Question: First let me state the idea:
I want to check the distance of a user to a specified route. The route consists of multiple Location Points (In the picture, point a, b, c, d). Two adjacent points describe a vector (the blue lines ab, bc, cd in the picture)

Now to the application (android in particular, but that is not part of this question)
The users location is tracked while he is traveling along the route. With every new location I want to check, if the user is still on the route (or within a distance X).
I drew 3 possible locations along the route:
- location 1 is no problem. I drop the perpendicular from point 1 to the vector ab. That gives me a location point on this vector and I can calculate the distance between the two points (with android: 'Location.distanceTo()')- location 2 as I am dealing with vectors, they have no beginning and no end. The black line is the projection of vector ab. Calculating the nearest distance would give me a close distance to vector ab, but a far one from vector bc. Indeed I would need to calculate the distance to bc because that is how the route is proceeding. But how do I know in my algorithm which vector I need to choose to calculate the distance to?- location 3 gives me th possibility to calculate with vector ab or bc. Both are nearly equally close. How to know which one to choose?
I have an array with location points:
'''
{[lat1, lon1], [lat2, lon2],[...]}
'''
My application is tracking the users location. I now want to compare the new location to this track in the array.
Does someone know an algorithm which is covering the problem, or could someone help me with the algorithm? (Pseudocode is sufficient)
//edit: I just read about the Quadtree algorithm. Maybe that is an option in addition to the implementation of Soonts.
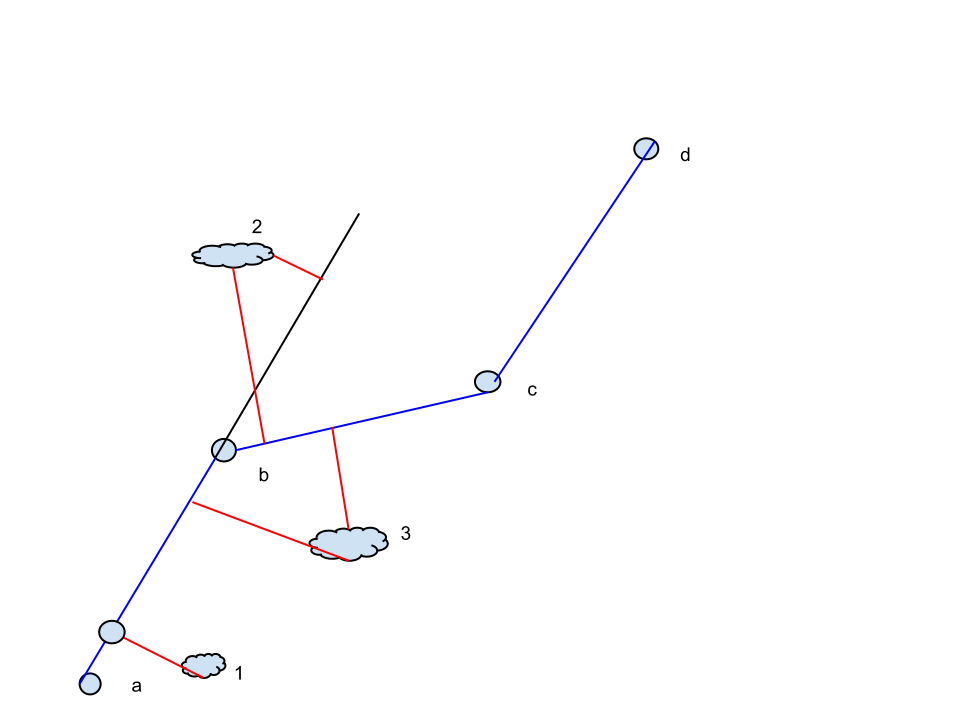
Answer: First convert all your data (user position, points) from lat/lon into x / y km, using the following formulae:
Y = lat * 111, X = lon * 111 * cos( lat )
(this will slightly fail with routes longer then 1000 miles, and dramatically fail near the poles or when your path crosses the 180-th meridian, hope it's OK for your task).
Then use the following formula to find the find the distance between the point and each segment: <URL>, and search for the minimum distance. Some performance optimizations are required of your route has more then 200 segments.
P.S. If you're unhappy about the limitations of this method - look for the formulae for distance between the point and segment on the sphere, but I can assure you those will contain a lot of trigonometry, and I doubt the cheap android phones will do it fast with long routes.